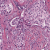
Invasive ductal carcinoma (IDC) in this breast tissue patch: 0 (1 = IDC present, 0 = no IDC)